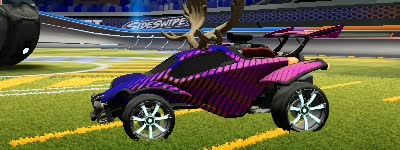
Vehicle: octane